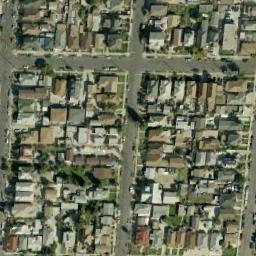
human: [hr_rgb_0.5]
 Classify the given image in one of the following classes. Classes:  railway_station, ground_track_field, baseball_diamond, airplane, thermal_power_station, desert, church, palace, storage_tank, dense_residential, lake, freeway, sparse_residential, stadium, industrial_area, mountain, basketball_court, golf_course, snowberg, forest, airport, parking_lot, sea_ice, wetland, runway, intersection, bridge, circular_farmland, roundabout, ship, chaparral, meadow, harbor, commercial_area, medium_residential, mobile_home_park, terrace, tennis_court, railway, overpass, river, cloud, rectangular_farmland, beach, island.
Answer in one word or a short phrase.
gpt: dense_residential